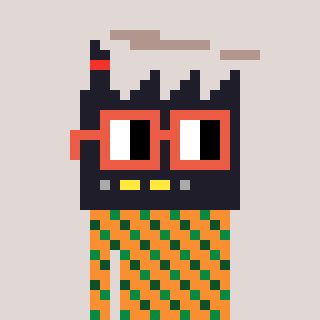
a pixel art character with square orange glasses, a factory-shaped head and a orange-colored body on a warm background